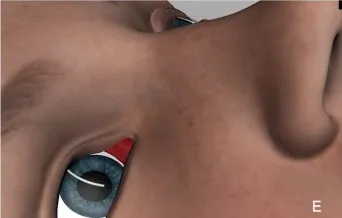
E) The patient's head is elevated so the inferior tip of the implant can pass under the pupil.
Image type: medical_photograph (other_medical_photograph)